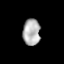
Tissue: lung
Cell type: Epithelial cells
Senescence score: 0.1968
Nuclear area (px): 451
Mean DAPI intensity: 176.763